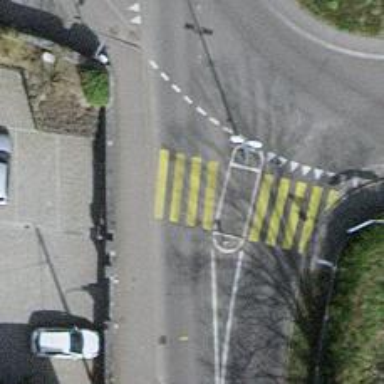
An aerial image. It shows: Zebra crossing on the road.